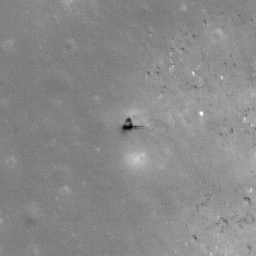
Pit: Milichius A 1
Host crater: Milichius A
Host type: impact_melt
Lunar coordinates: latitude 9.264, longitude 327.927